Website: lowes
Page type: billing-address
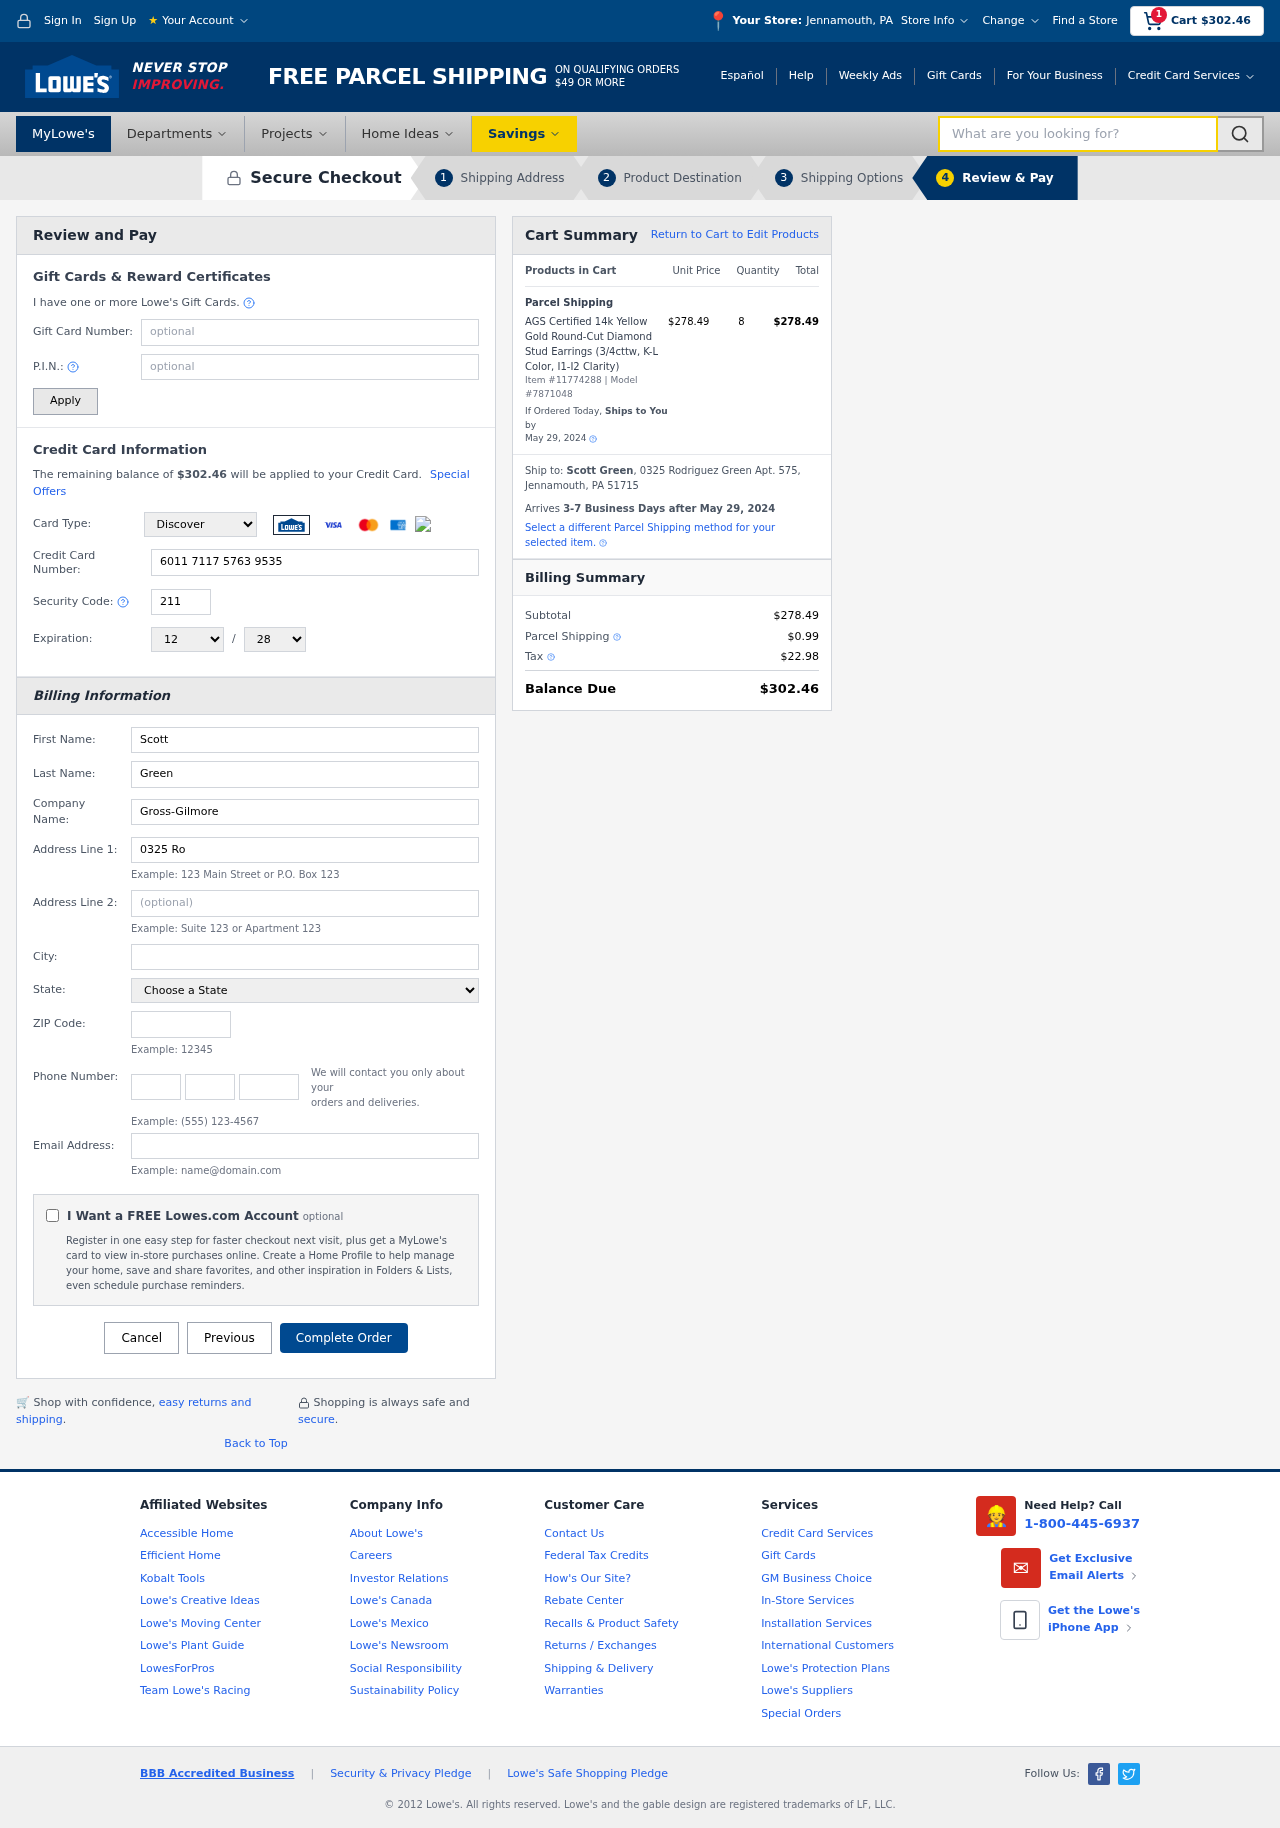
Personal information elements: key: PII_CARD_CVV
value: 211
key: PII_CARD_EXPIRY_MONTH
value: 12
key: PII_CARD_EXPIRY_YEAR
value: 28
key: PII_CARD_NUMBER
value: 6011 7117 5763 9535
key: PII_CARD_TYPE
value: Discover
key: PII_CITY
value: Jennamouth
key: PII_CITY_STATE
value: Jennamouth, PA
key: PII_COMPANY
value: Gross-Gilmore
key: PII_EMAIL
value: sgreen@gmail.com
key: PII_FIRSTNAME
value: Scott
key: PII_FULLNAME
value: Scott Green
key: PII_LASTNAME
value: Green
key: PII_PHONE_AREA
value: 915
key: PII_PHONE_PREFIX
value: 548
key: PII_PHONE_SUFFIX
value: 5003
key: PII_POSTCODE
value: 51715
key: PII_STATE
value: Pennsylvania
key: PII_STREET
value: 0325 Rodriguez Green Apt. 575
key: PII_STREET2
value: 758 Nicole Rest
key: PII_CITY_STATE_ZIP
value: Jennamouth, PA 51715
Product elements: key: PRODUCT1_NAME
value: AGS Certified 14k Yellow Gold Round-Cut Diamond Stud Earrings (3/4cttw, K-L Color, I1-I2 Clarity)
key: PRODUCT1_PRICE
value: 278.49
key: PRODUCT1_QUANTITY
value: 8
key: PRODUCT_ITEM_NUMBER
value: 11774288
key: PRODUCT_MODEL_NUMBER
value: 7871048
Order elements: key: ORDER_SUBTOTAL
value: $302.46
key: ORDER_TOTAL
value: $302.46
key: ORDER_SHIPPING_DATE
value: May 29, 2024
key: ORDER_SUBTOTAL
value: $278.49
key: ORDER_DELIVERY_DATE
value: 3-7 Business Days after May 29, 2024
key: ORDER_SHIPPING_DATE2
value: May 29, 2024
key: ORDER_SUBTOTAL2
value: $278.49
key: ORDER_SHIPPING_COST
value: $0.99
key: ORDER_TAX
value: $22.98
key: ORDER_TOTAL2
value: $302.46
Search elements: key: HEADER_SEARCH
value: What are you looking for?